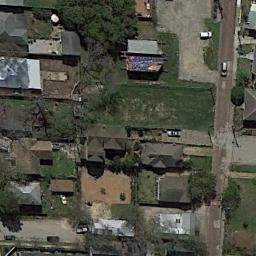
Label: medium_residential